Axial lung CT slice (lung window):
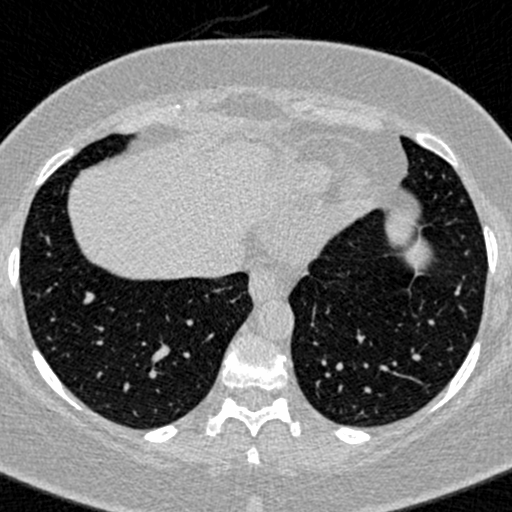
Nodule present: no